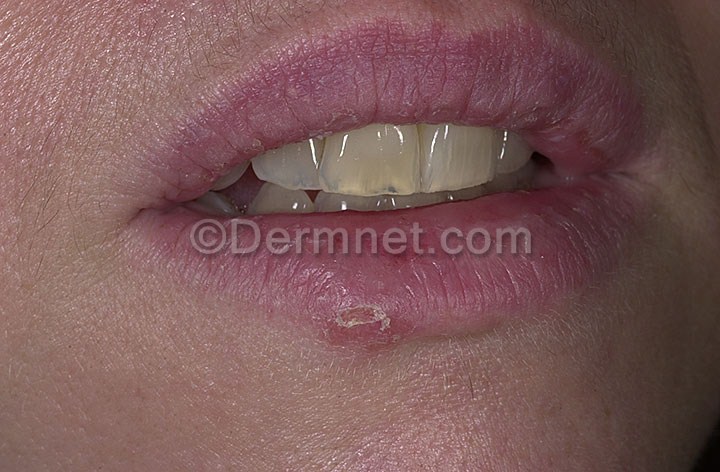
Disease: Herpes HPV and other STDs Photos